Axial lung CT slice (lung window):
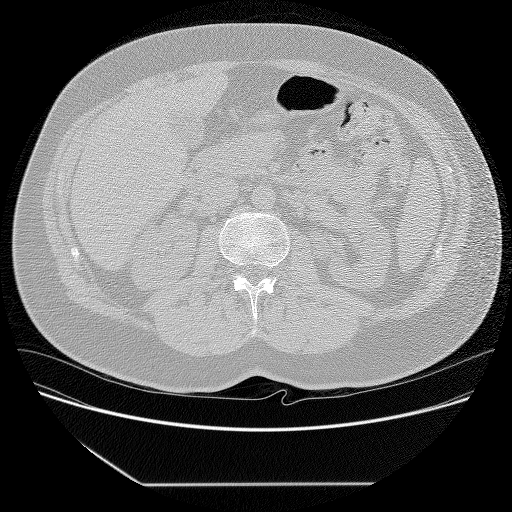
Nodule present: no